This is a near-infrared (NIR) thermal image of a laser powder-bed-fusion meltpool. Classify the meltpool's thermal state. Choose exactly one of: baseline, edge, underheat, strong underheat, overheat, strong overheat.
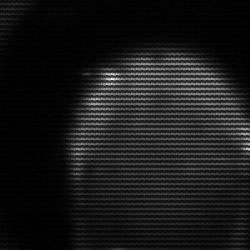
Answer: edge